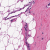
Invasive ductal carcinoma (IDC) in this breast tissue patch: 0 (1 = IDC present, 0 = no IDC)